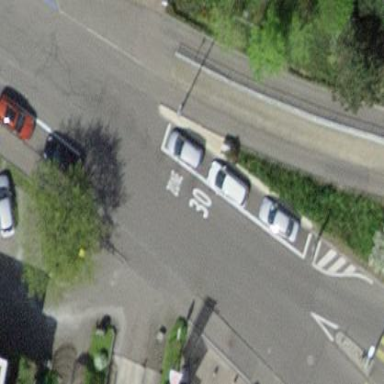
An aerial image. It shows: Street side parking spaces with parallel orientation.